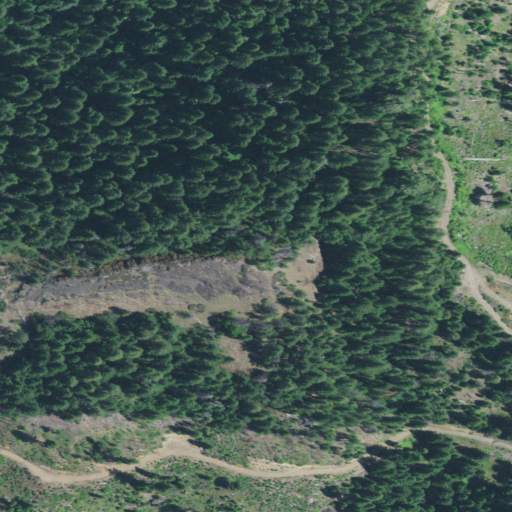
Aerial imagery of mountain in Oregon named Hibbard Point containing evergreen forest and shrub